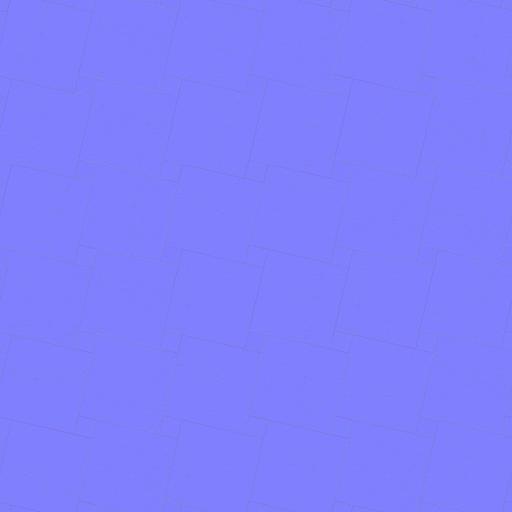
marble rotated square tiled tiles tilted